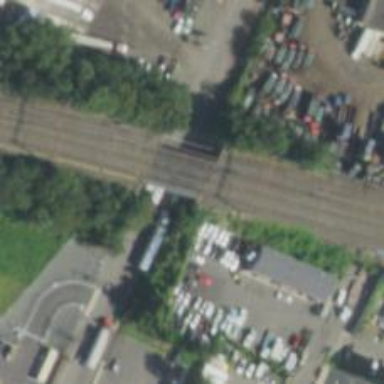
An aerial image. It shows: Bridge over electrified railway with contact lines.